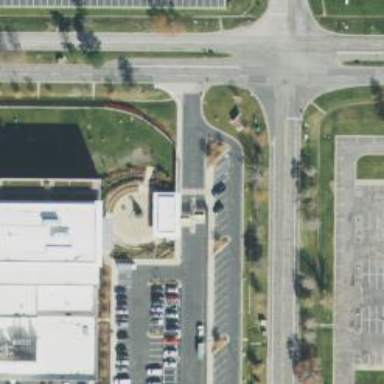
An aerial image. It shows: Parking space.